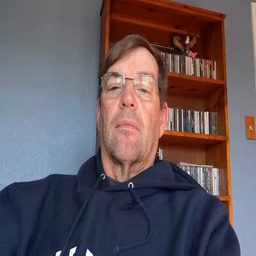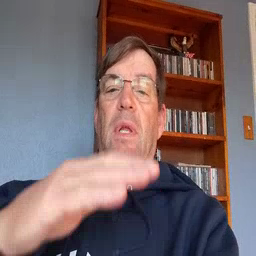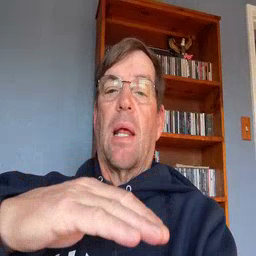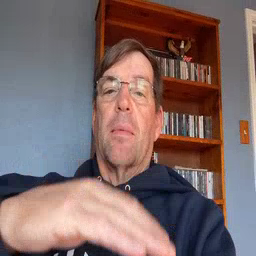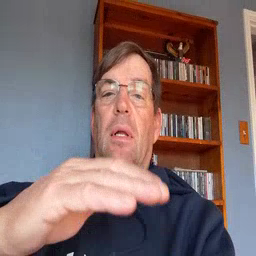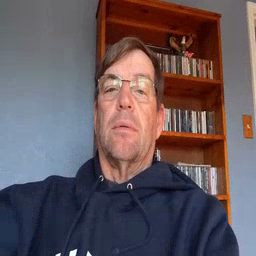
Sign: table